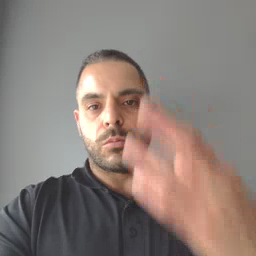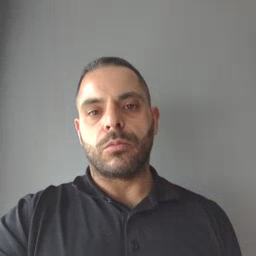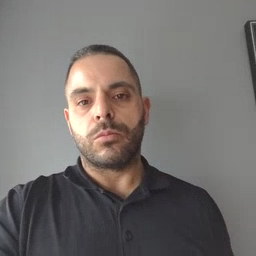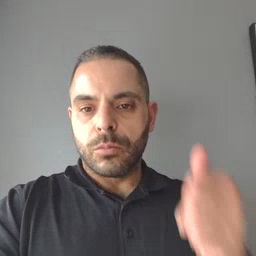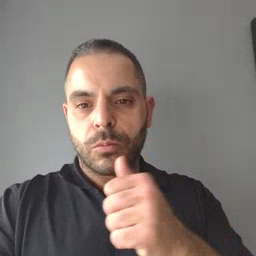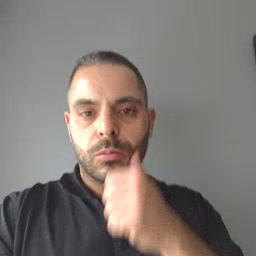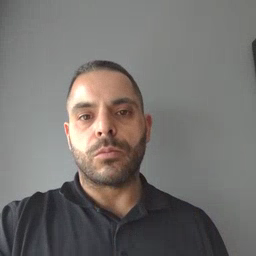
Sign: girl